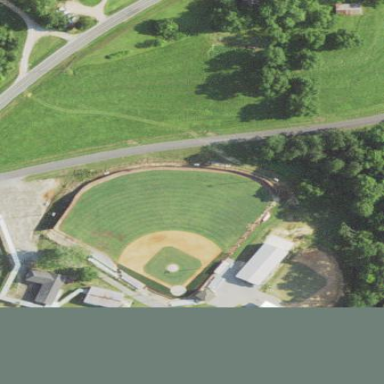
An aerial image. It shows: Baseball pitch for leisure and sports activities.